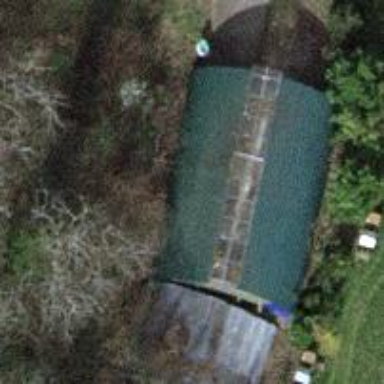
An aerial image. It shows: Barn.